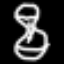
Label: hourglass